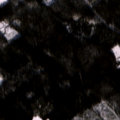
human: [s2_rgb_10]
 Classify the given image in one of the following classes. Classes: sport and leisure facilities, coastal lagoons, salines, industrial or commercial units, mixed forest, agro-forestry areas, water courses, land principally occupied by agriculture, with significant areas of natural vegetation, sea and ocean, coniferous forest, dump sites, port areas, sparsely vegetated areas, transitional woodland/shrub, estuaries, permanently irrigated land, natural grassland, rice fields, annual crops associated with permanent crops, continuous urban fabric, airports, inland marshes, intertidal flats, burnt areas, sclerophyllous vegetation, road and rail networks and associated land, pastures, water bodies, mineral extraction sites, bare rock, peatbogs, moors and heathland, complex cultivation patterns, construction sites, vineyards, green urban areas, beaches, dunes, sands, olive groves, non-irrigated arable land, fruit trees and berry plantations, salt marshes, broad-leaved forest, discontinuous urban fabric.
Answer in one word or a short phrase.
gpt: non-irrigated arable land, coniferous forest, transitional woodland/shrub